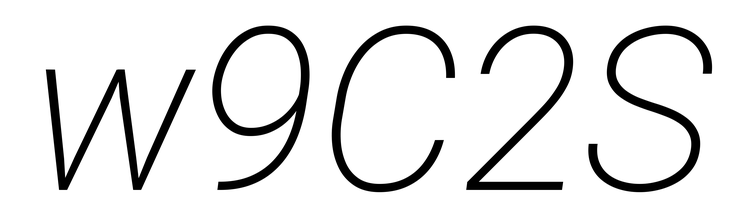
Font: Roboto-Italic_ExtraLight_Italic